Interaction volume radius: 10 \u00c5
Interaction volume height: 20 \u00c5
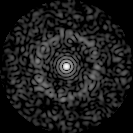
Disorder parameter: 0.8401